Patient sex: M
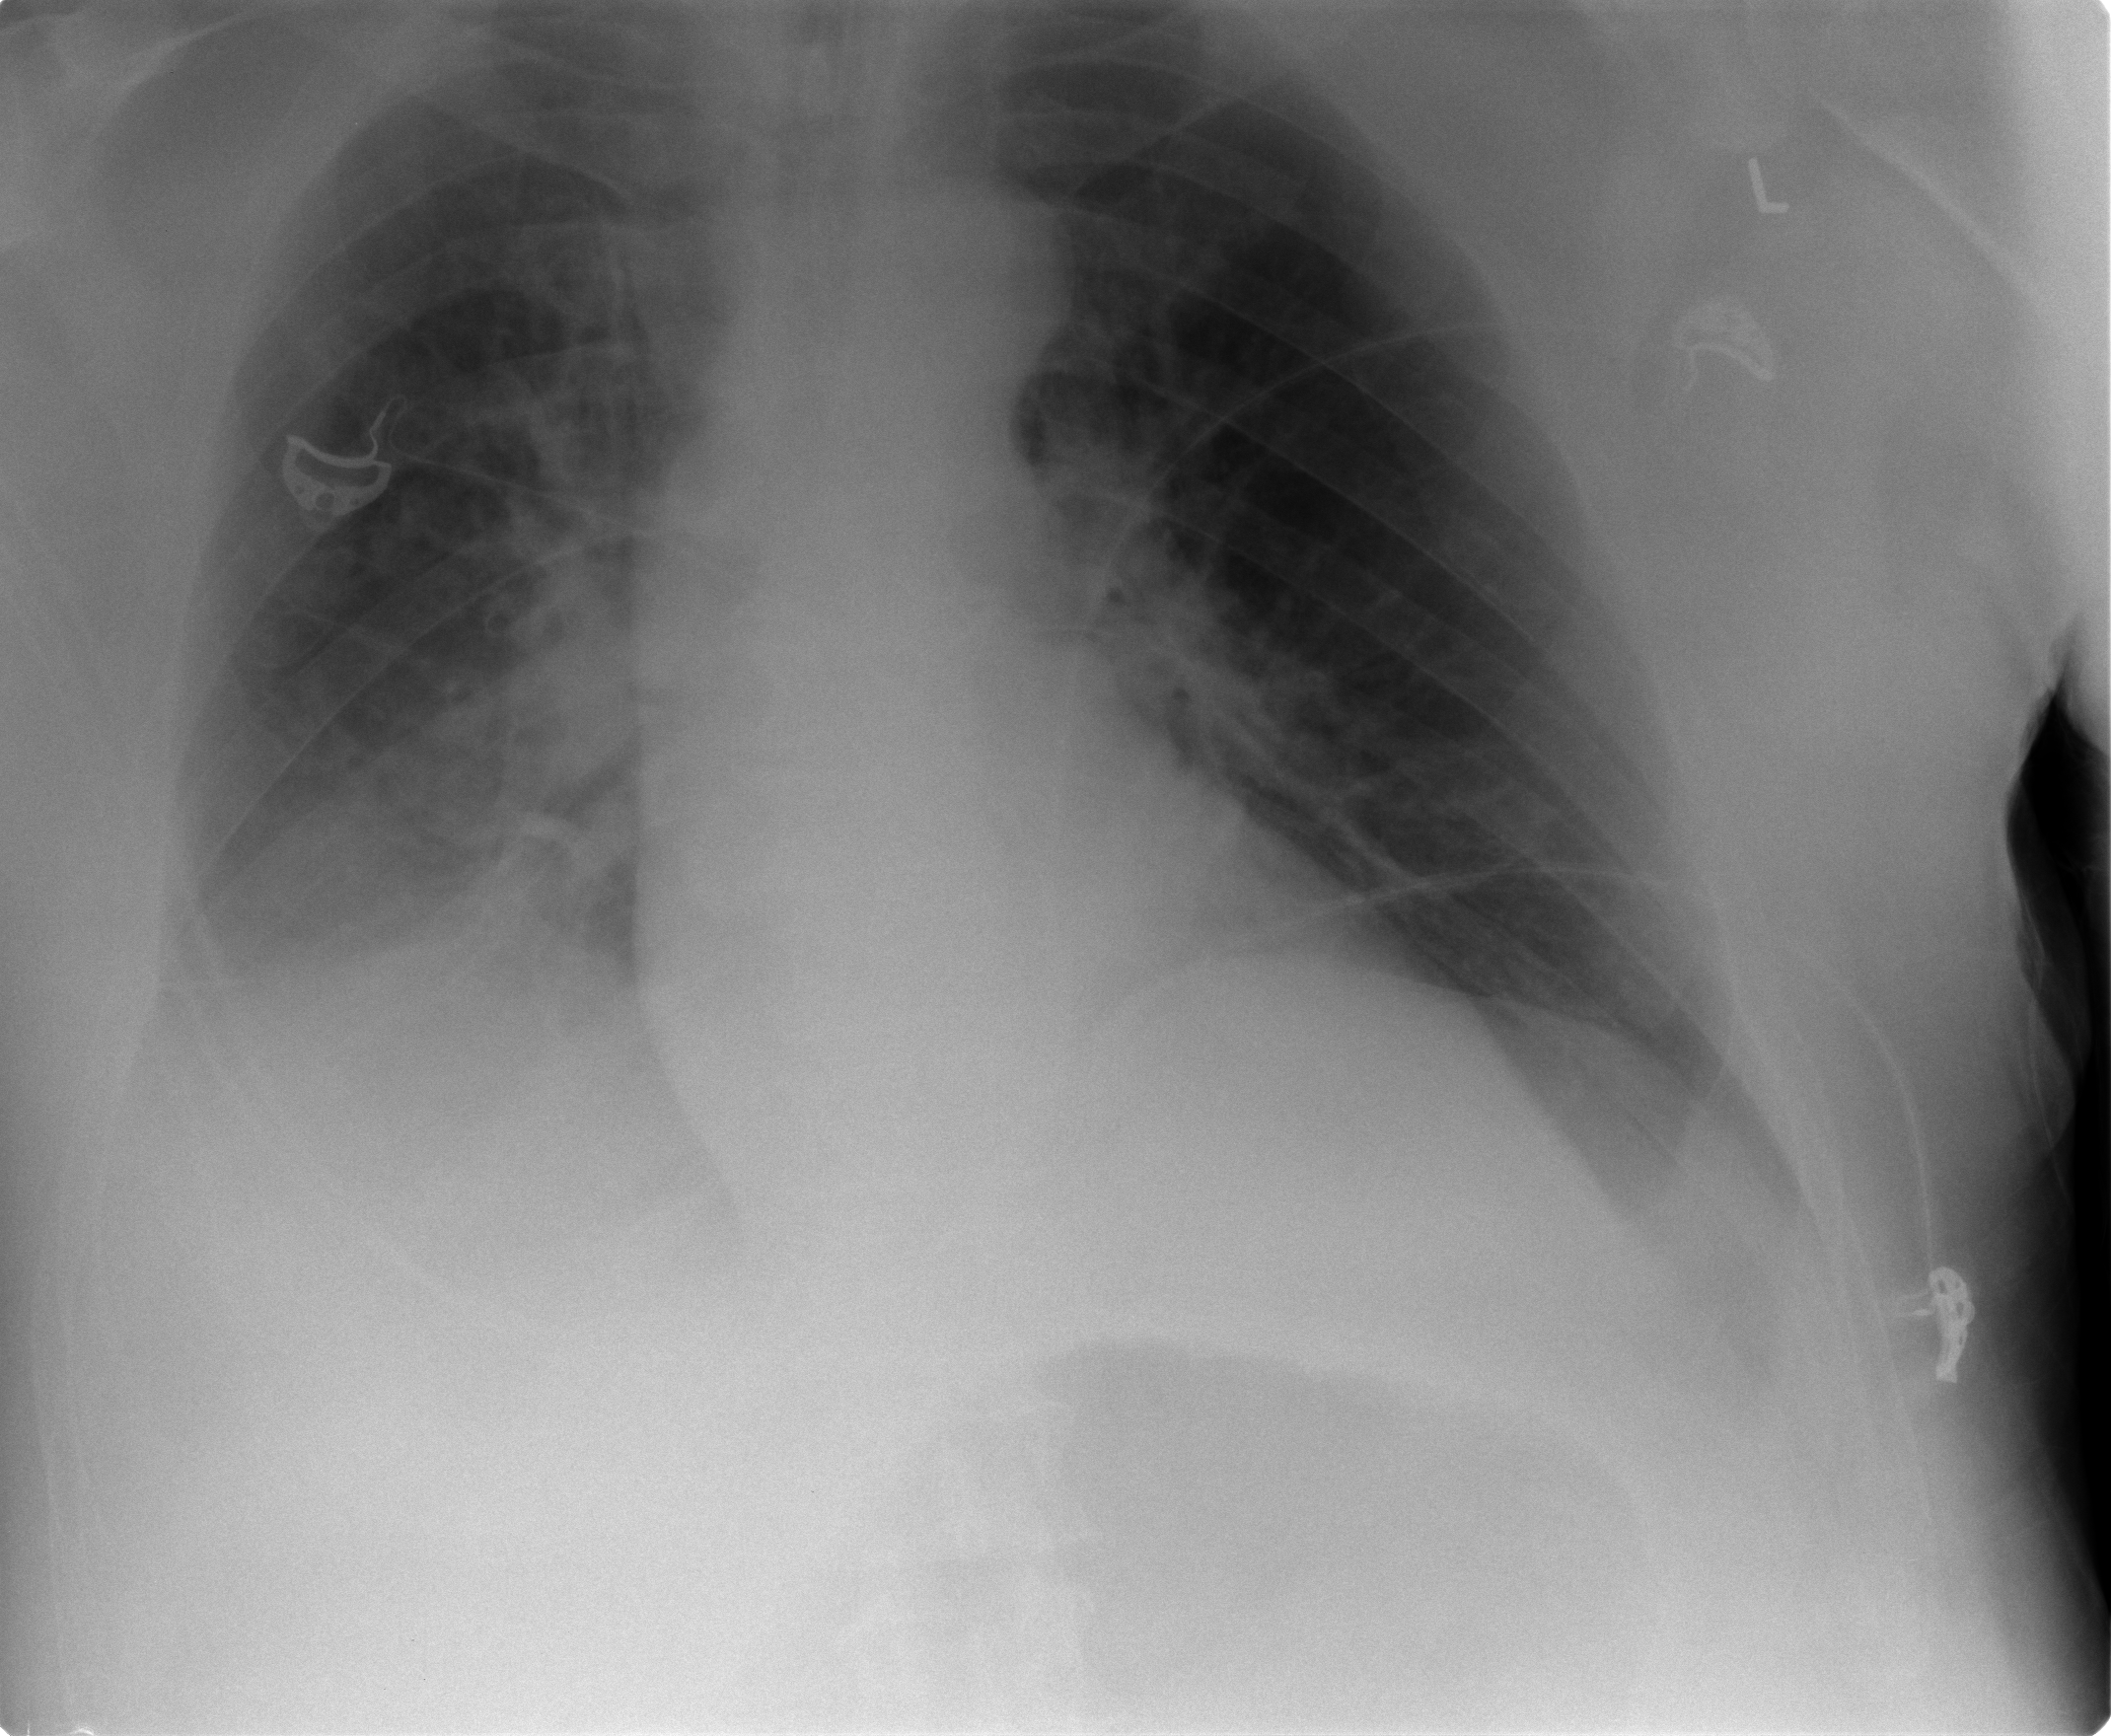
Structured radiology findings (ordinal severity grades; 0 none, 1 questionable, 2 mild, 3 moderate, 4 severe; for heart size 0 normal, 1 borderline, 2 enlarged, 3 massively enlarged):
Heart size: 0
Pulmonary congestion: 1
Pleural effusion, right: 2
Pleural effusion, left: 0
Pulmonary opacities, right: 0
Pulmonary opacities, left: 0
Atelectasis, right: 2
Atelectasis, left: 0